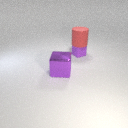
small purple rubber cube behind large purple metal cube